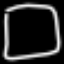
Label: square